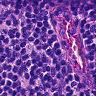
Metastatic tissue present: no